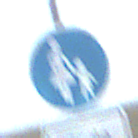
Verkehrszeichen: Gehweg
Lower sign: HinweisDurchVerbaleAngabe2
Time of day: SunriseSunset
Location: Outdoor (RoadRail)
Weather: PartlyCloudy
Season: NotSpecified
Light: Natural